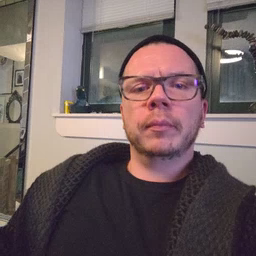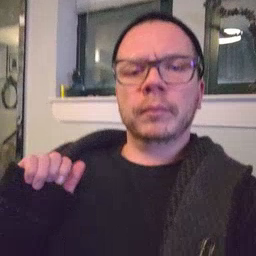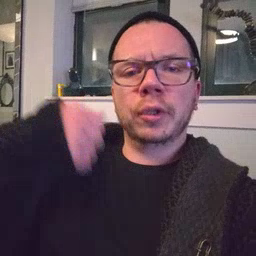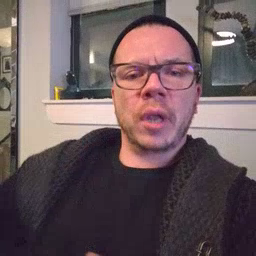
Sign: jacket